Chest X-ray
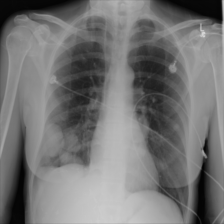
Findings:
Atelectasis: negative
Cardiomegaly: negative
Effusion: negative
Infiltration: negative
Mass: negative
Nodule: negative
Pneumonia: negative
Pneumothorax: negative
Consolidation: negative
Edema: negative
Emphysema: negative
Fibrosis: negative
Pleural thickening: negative
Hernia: negative